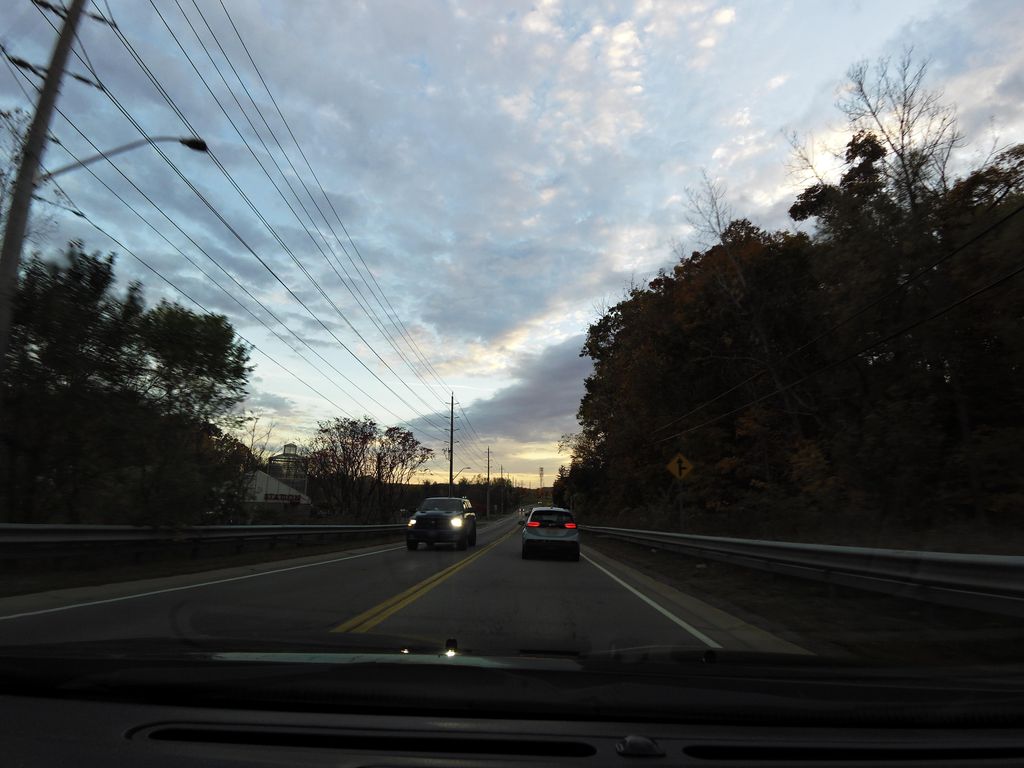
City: hamilton